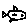
Label: fish